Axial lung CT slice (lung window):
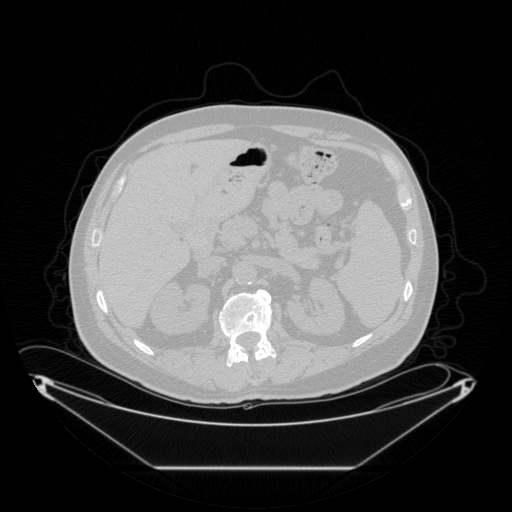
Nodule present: no